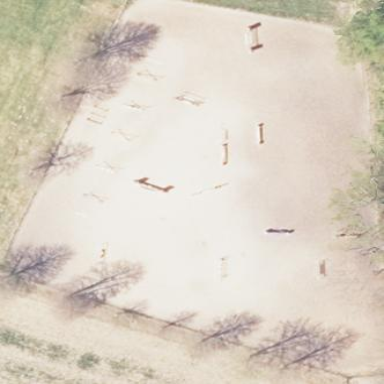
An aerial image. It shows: Grass pitch designated for equestrian sports.